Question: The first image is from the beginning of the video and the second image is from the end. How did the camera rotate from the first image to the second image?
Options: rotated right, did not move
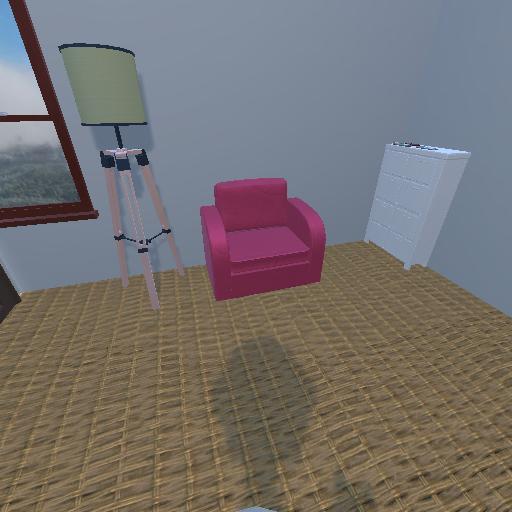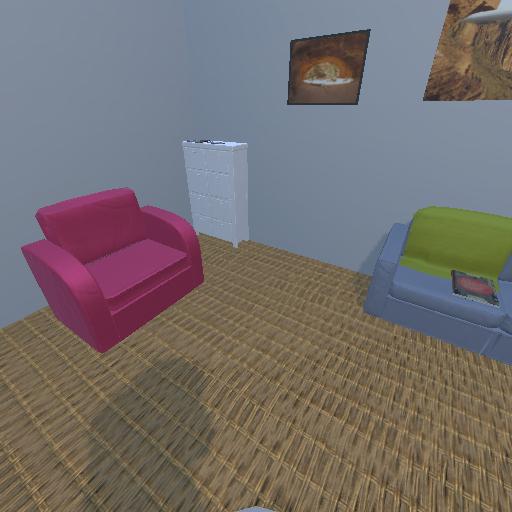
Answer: rotated right